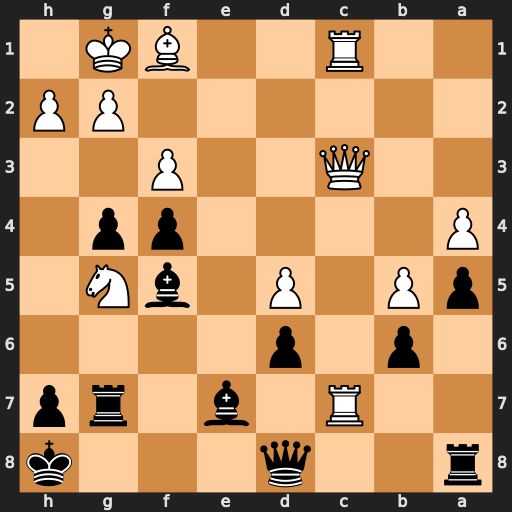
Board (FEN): r2q3k/2R1b1rp/1p1p4/pP1P1bN1/P4pp1/2Q2P2/6PP/2R2BK1
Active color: b
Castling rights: -
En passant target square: -
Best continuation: Bf6 Nf7+ Rxf7 Rxf7 Bxc3